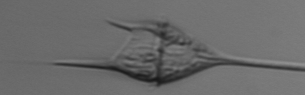
Label: Tripos_lineatus